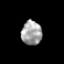
Tissue: prostate
Cell type: T cells
Senescence score: 0.3422
Nuclear area (px): 487
Mean DAPI intensity: 162.3